Question: I'm trying to add the push notification, so as I read, the first thing I have to do is modify my App ID, in orden to enable the push notification, the problem is the APN certificate is never generated, the screen never changes:

Needs the CSR file has some special information? I dont receive an error or a confirmation
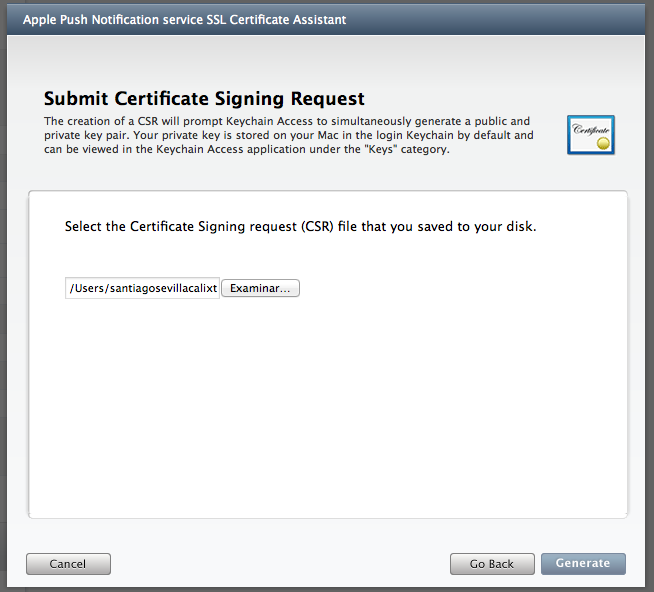
Answer: I think you'll find this is a bug that appears in certain browsers. I had the same problem at one point. Try with Safari if you aren't already, otherwise try in another browser like Firefox or Chrome. If you have the time, submit a bug report to Apple.